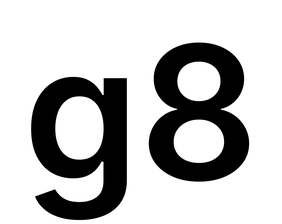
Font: Inter_SemiBold